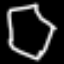
Label: octagon